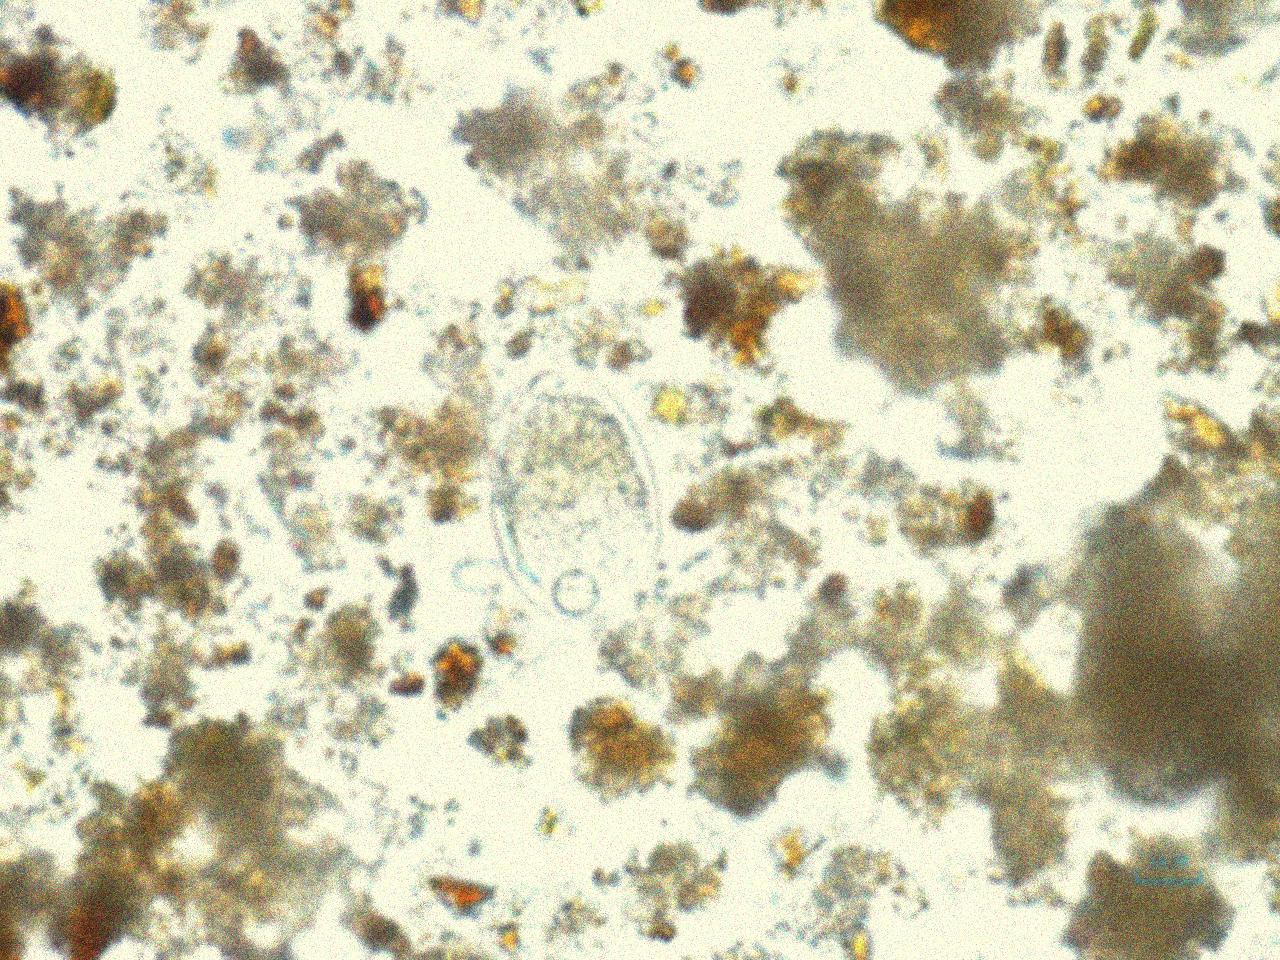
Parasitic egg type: Hookworm egg